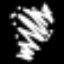
Label: fork